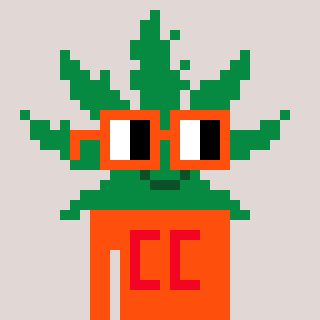
a pixel art character with square orange glasses, a weed-shaped head and a orange-colored body on a warm background